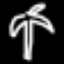
Label: palm tree